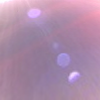
Label: sunburn